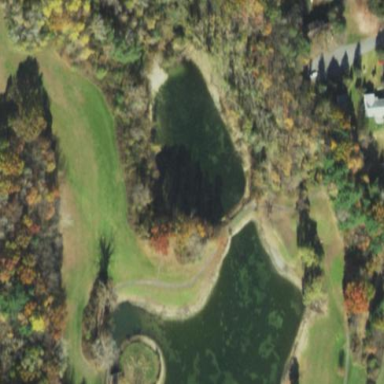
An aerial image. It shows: Water hazard on golf course. The hazard is natural water feature.